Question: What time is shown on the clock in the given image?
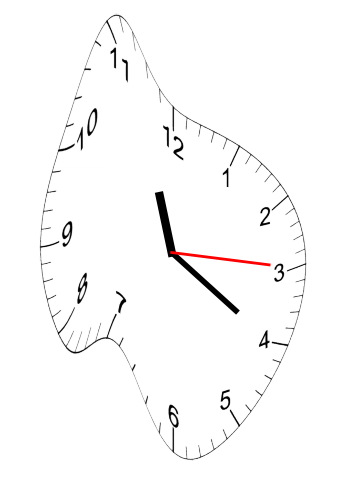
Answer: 11:20:15